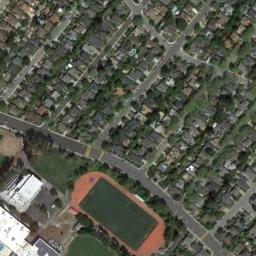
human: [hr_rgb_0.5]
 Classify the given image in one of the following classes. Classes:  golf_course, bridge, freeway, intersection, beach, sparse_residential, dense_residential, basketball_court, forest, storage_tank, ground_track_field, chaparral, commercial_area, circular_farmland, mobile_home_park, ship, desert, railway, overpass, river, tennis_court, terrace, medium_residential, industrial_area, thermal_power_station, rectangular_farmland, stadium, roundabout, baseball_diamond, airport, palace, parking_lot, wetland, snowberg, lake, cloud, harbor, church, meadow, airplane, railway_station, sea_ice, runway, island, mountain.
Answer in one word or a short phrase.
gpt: ground_track_field